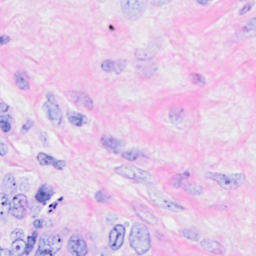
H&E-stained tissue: Breast